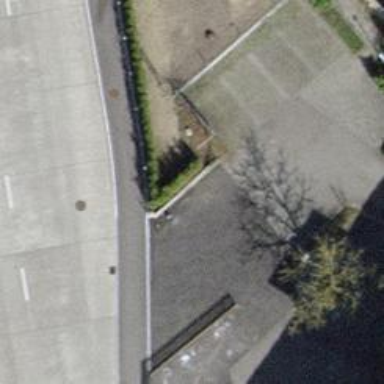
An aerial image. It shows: Asphalt sidewalk along the footway.